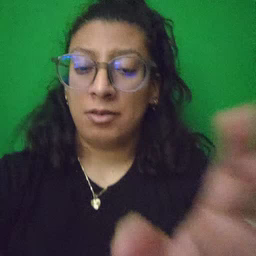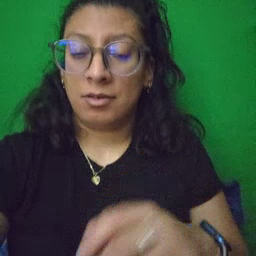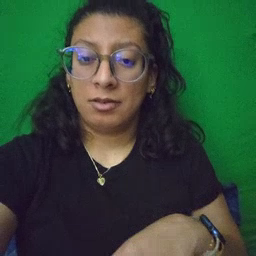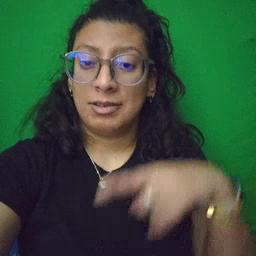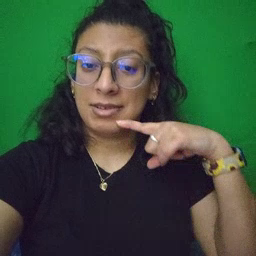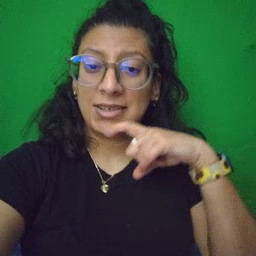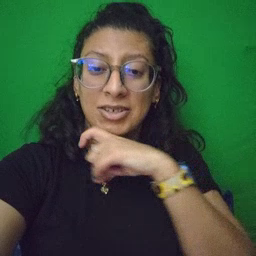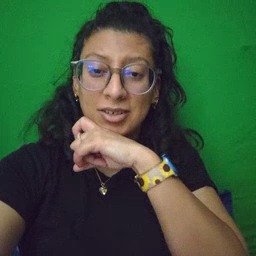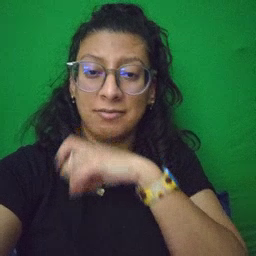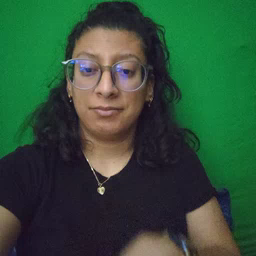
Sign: cereal